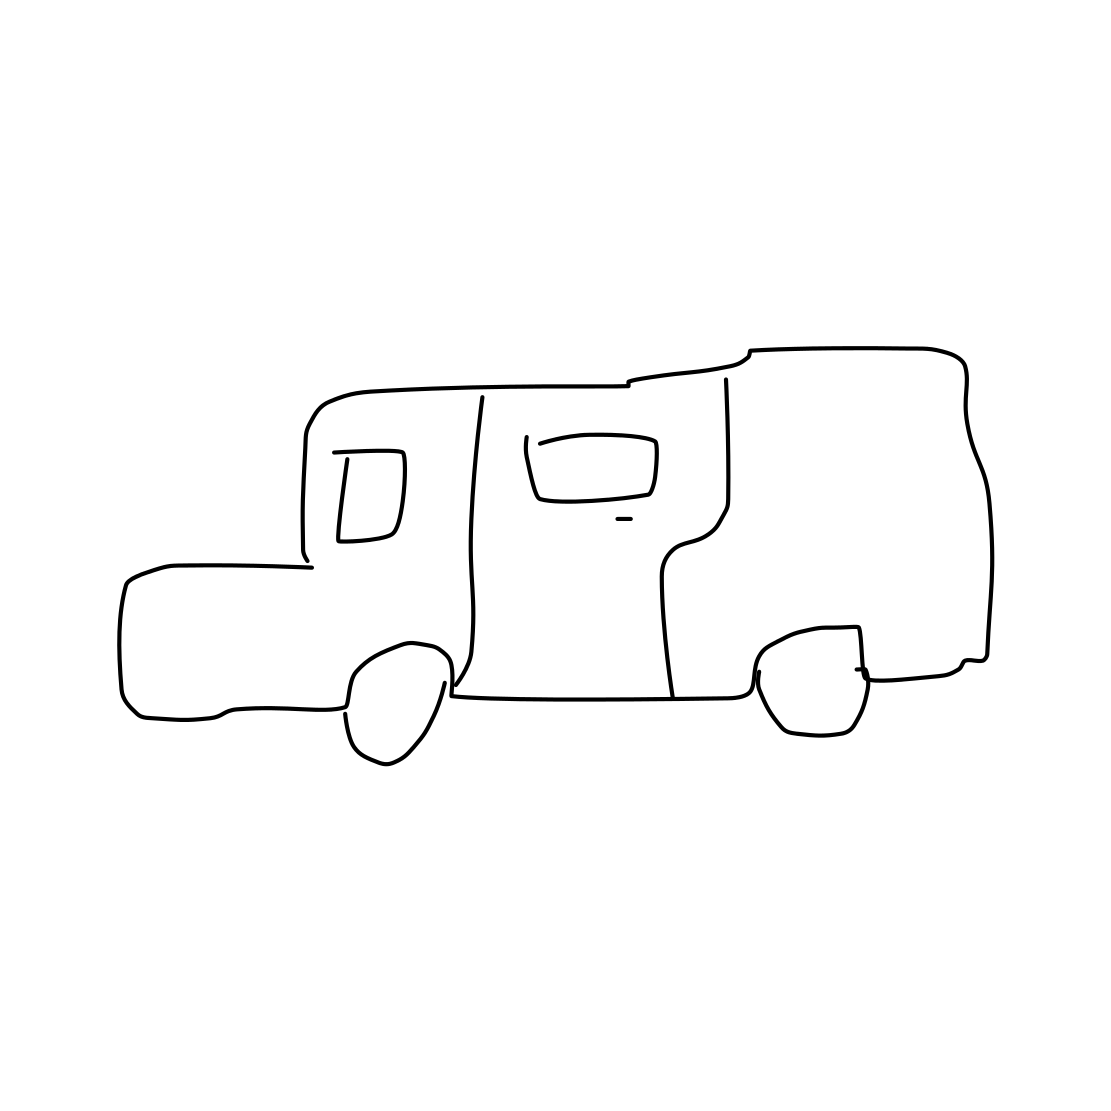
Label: suv